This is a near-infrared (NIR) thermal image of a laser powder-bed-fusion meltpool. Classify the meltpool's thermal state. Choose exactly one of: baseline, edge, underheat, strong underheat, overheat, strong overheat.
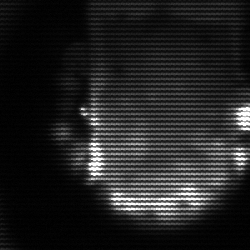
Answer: baseline